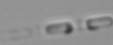
Label: Skeletonema